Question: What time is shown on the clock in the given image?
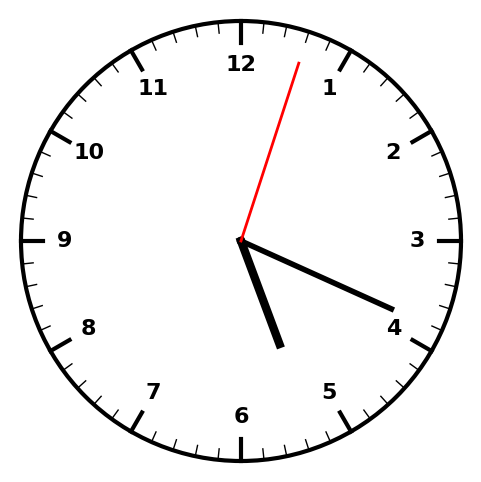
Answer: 05:19:03